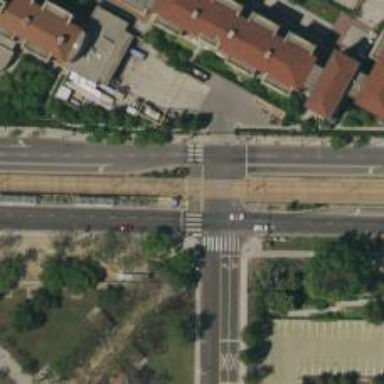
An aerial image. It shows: Railway crossing.